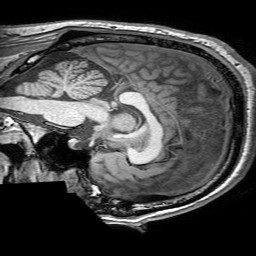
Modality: T1w
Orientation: sagittal
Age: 21
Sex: male
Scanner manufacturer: philips
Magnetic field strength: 3 T